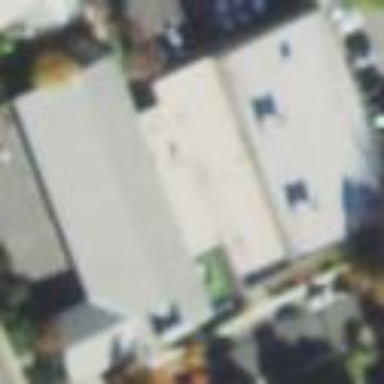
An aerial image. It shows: School.